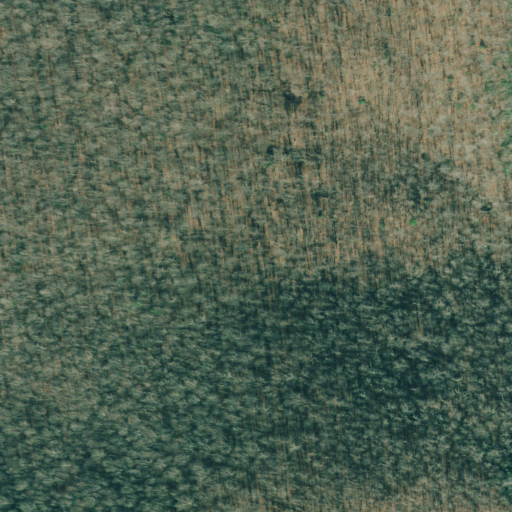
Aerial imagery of gap in Georgia named Sassafras Gap containing only deciduous forest